The plot shows how the frequency content of a bearing vibration signal evolves over time (STFT spectrogram). What is the most likely bearing condition (normal, inner_race, outer_race, ball)?
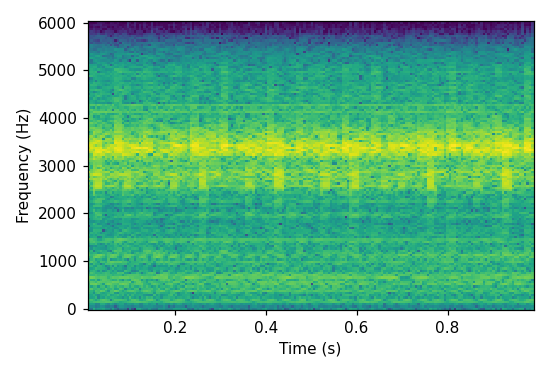
Answer: outer_race